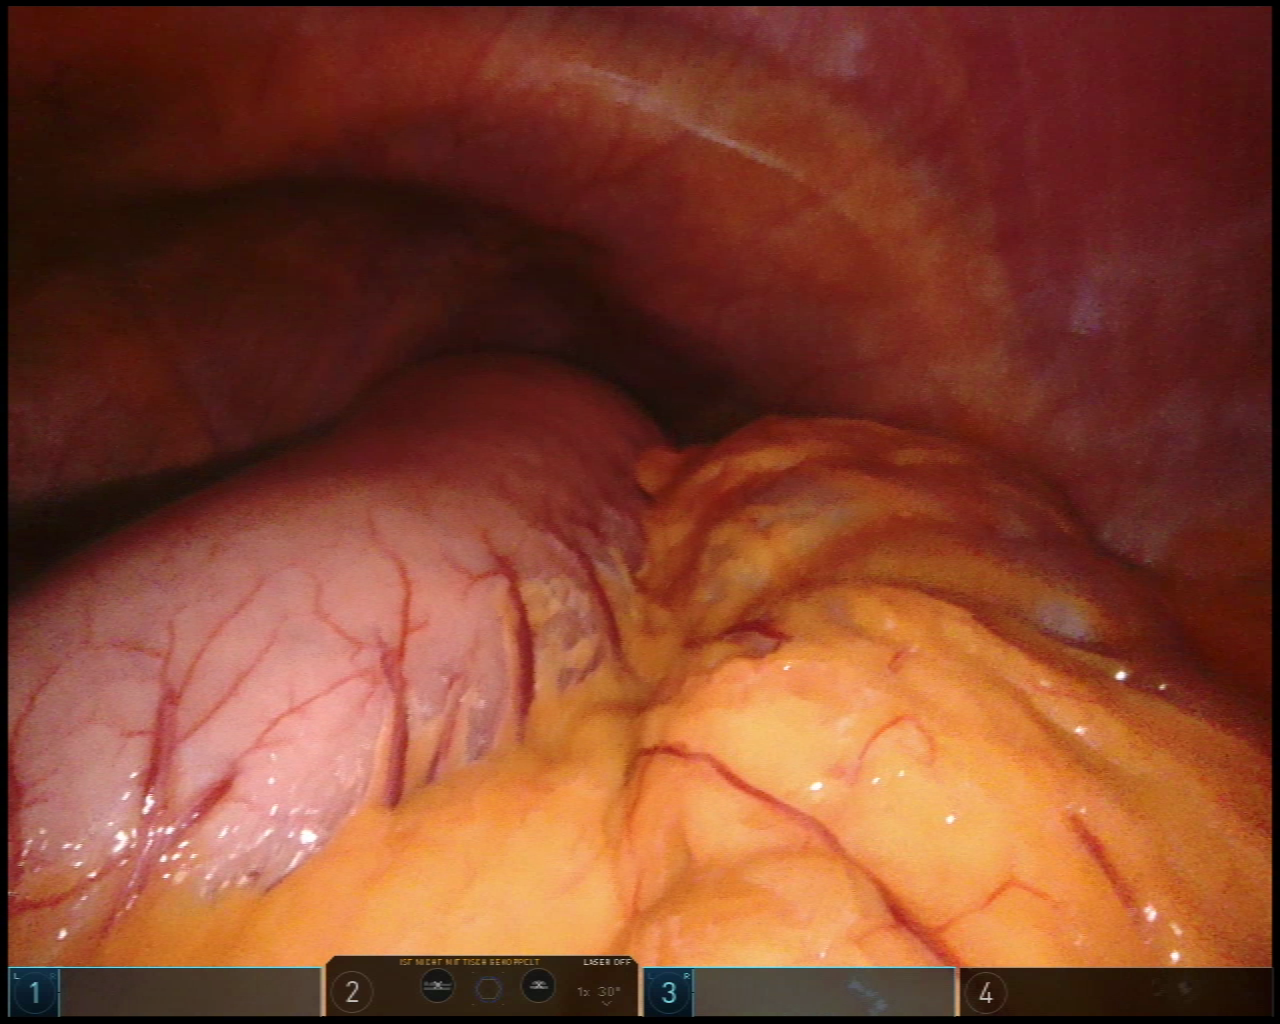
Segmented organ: stomach
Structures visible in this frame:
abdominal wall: yes
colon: yes
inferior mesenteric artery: no
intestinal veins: no
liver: yes
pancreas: no
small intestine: no
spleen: no
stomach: yes
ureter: no
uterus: no
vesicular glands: no